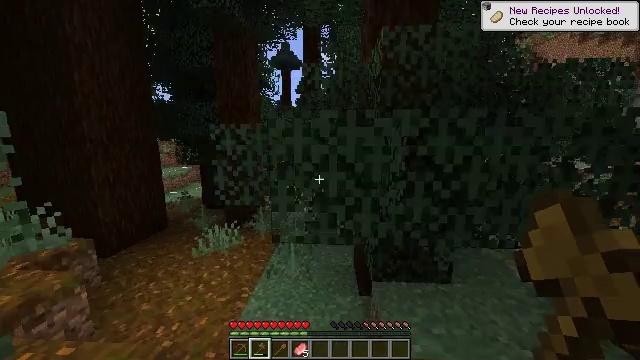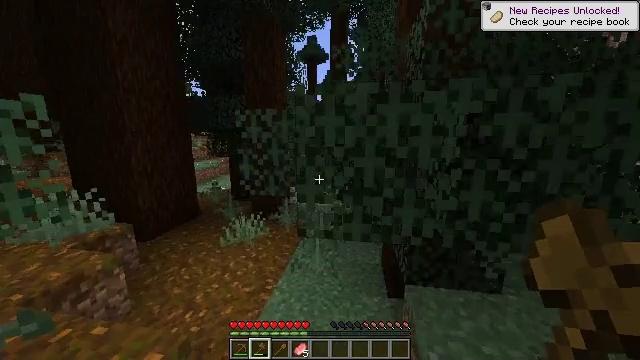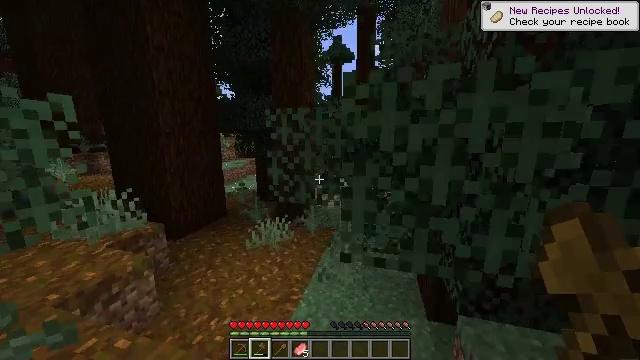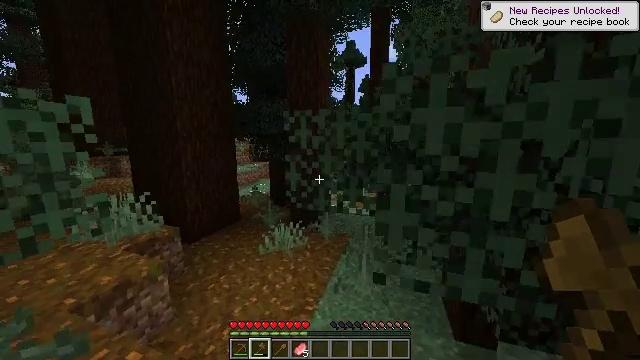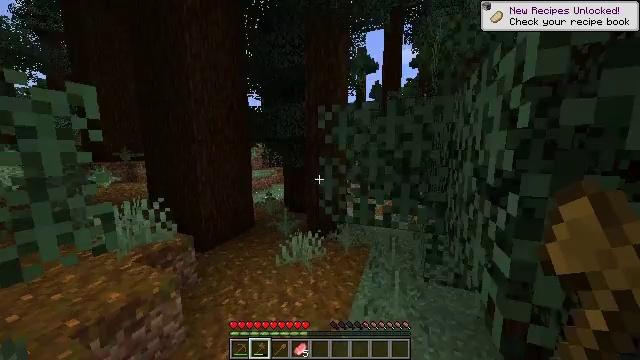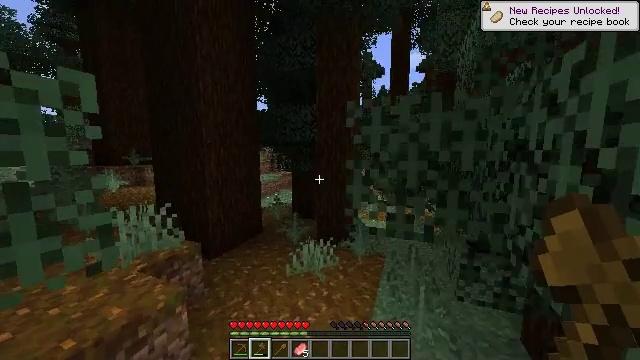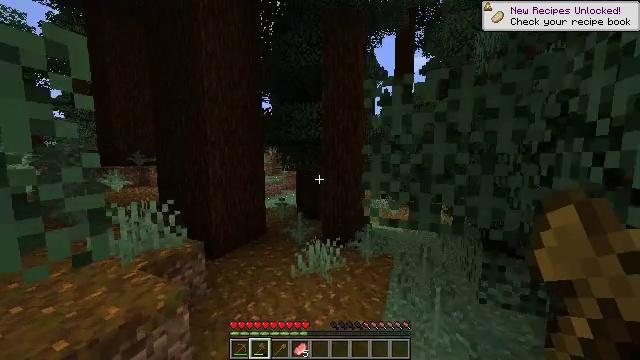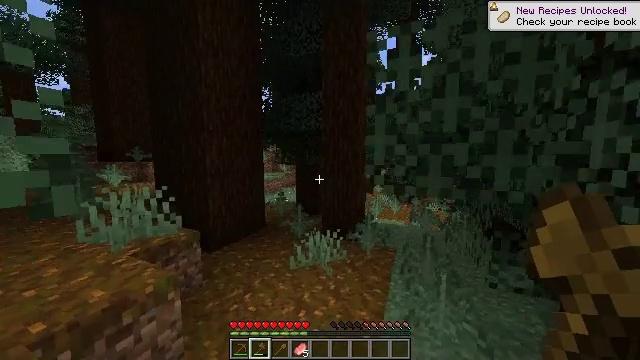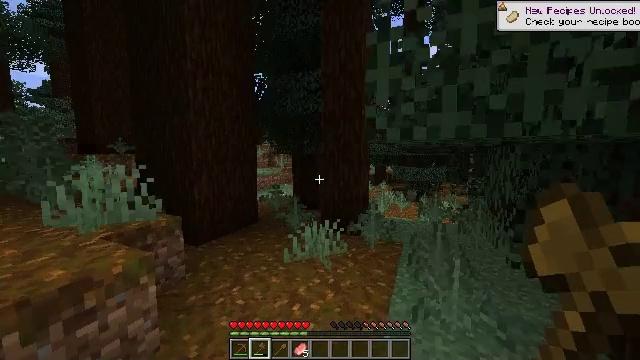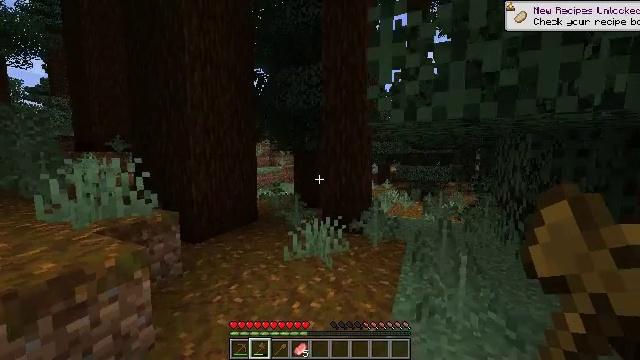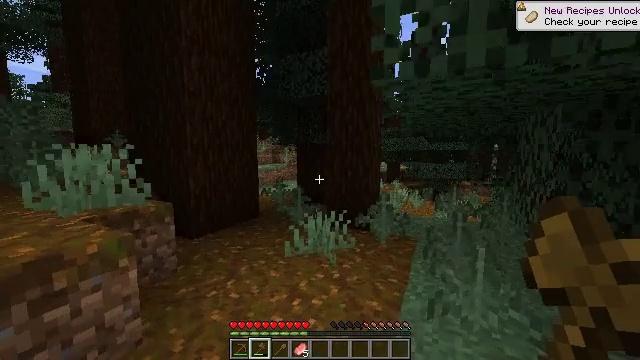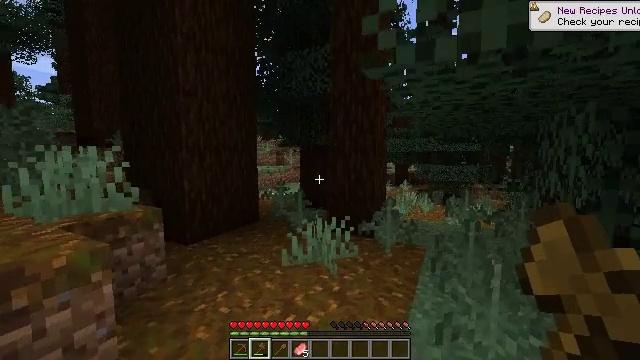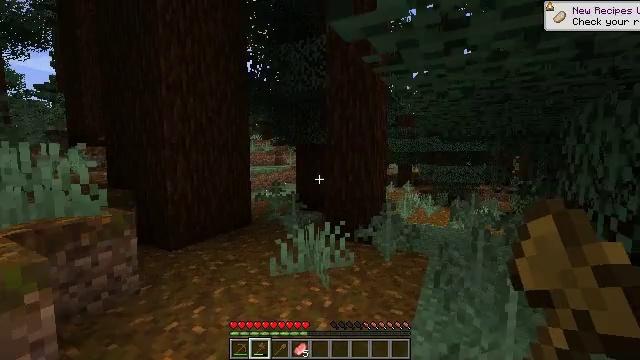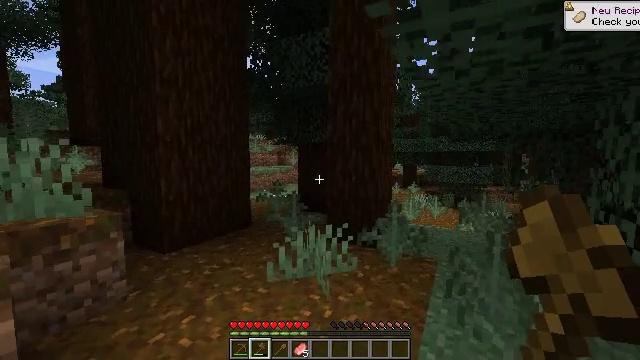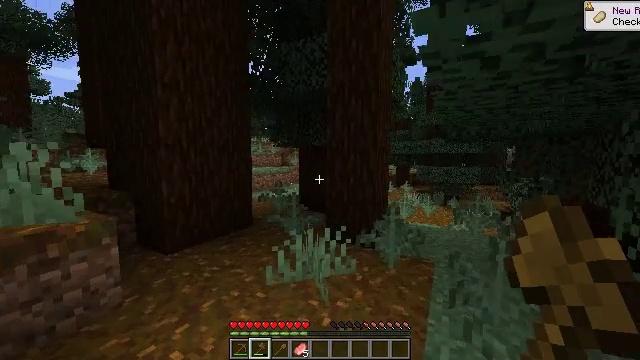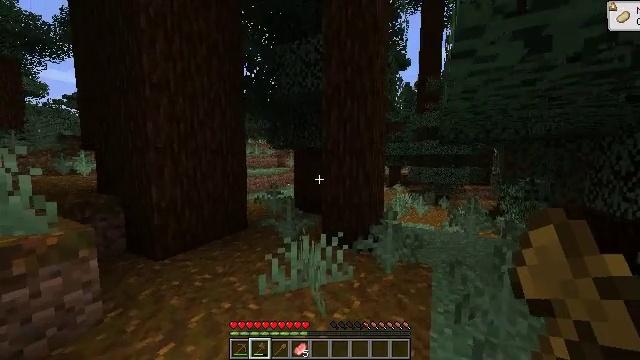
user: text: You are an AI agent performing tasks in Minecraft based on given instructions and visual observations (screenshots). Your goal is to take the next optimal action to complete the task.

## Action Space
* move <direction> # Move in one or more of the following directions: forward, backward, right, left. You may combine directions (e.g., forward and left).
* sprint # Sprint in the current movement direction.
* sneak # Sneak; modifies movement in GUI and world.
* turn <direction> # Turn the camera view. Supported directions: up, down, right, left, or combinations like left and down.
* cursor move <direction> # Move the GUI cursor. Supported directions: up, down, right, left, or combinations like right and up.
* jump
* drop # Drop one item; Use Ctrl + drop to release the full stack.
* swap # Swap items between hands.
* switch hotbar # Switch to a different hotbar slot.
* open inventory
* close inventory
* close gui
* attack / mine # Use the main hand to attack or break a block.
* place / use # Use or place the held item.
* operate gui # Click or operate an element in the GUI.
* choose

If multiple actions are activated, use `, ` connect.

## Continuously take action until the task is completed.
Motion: motion action
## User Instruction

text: Collect the large fern.
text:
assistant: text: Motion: move forward and move left, sprint, turn left and down
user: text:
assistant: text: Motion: move forward and move left, sprint, turn left
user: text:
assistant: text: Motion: move forward and move left, sprint, turn left and up
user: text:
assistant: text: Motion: move forward and move left, sprint, turn left and up
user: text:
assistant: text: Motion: move forward and move left, sprint, turn left and up
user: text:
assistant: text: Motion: move forward and move left, sprint
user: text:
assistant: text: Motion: move forward, sprint
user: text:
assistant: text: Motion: move forward, sprint
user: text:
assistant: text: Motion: move forward, sprint
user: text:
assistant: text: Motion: move forward, sprint, turn left
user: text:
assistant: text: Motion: move forward, sprint, turn left
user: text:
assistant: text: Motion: move forward, sprint
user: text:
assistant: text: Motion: move forward, sprint
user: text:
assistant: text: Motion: move forward, sprint
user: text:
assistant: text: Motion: move forward, sprint, turn right
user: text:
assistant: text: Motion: move forward, sprint, turn right
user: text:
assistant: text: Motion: move forward, sprint, turn right
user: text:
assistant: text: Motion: move forward and move right, sprint, turn right
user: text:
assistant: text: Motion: move forward and move right, sprint, turn right
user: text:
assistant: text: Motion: move forward and move right, sprint, turn right and down
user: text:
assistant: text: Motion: move forward and move right, sprint, turn right
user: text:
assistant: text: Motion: move forward and move right, sprint, turn right
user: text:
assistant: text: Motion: move forward, sprint
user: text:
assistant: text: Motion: move forward, sprint, turn down
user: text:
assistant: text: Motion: move forward, sprint, turn down
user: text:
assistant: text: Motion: move forward, sprint
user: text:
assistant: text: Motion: move forward, sprint
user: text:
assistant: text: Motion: move forward, sprint, turn left and down
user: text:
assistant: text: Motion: move forward, sprint, turn left
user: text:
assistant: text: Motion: move forward, sprint, turn left